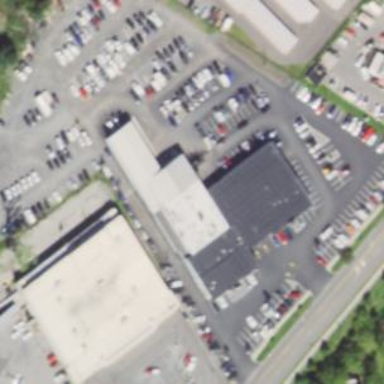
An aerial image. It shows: Car shop.